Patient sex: M
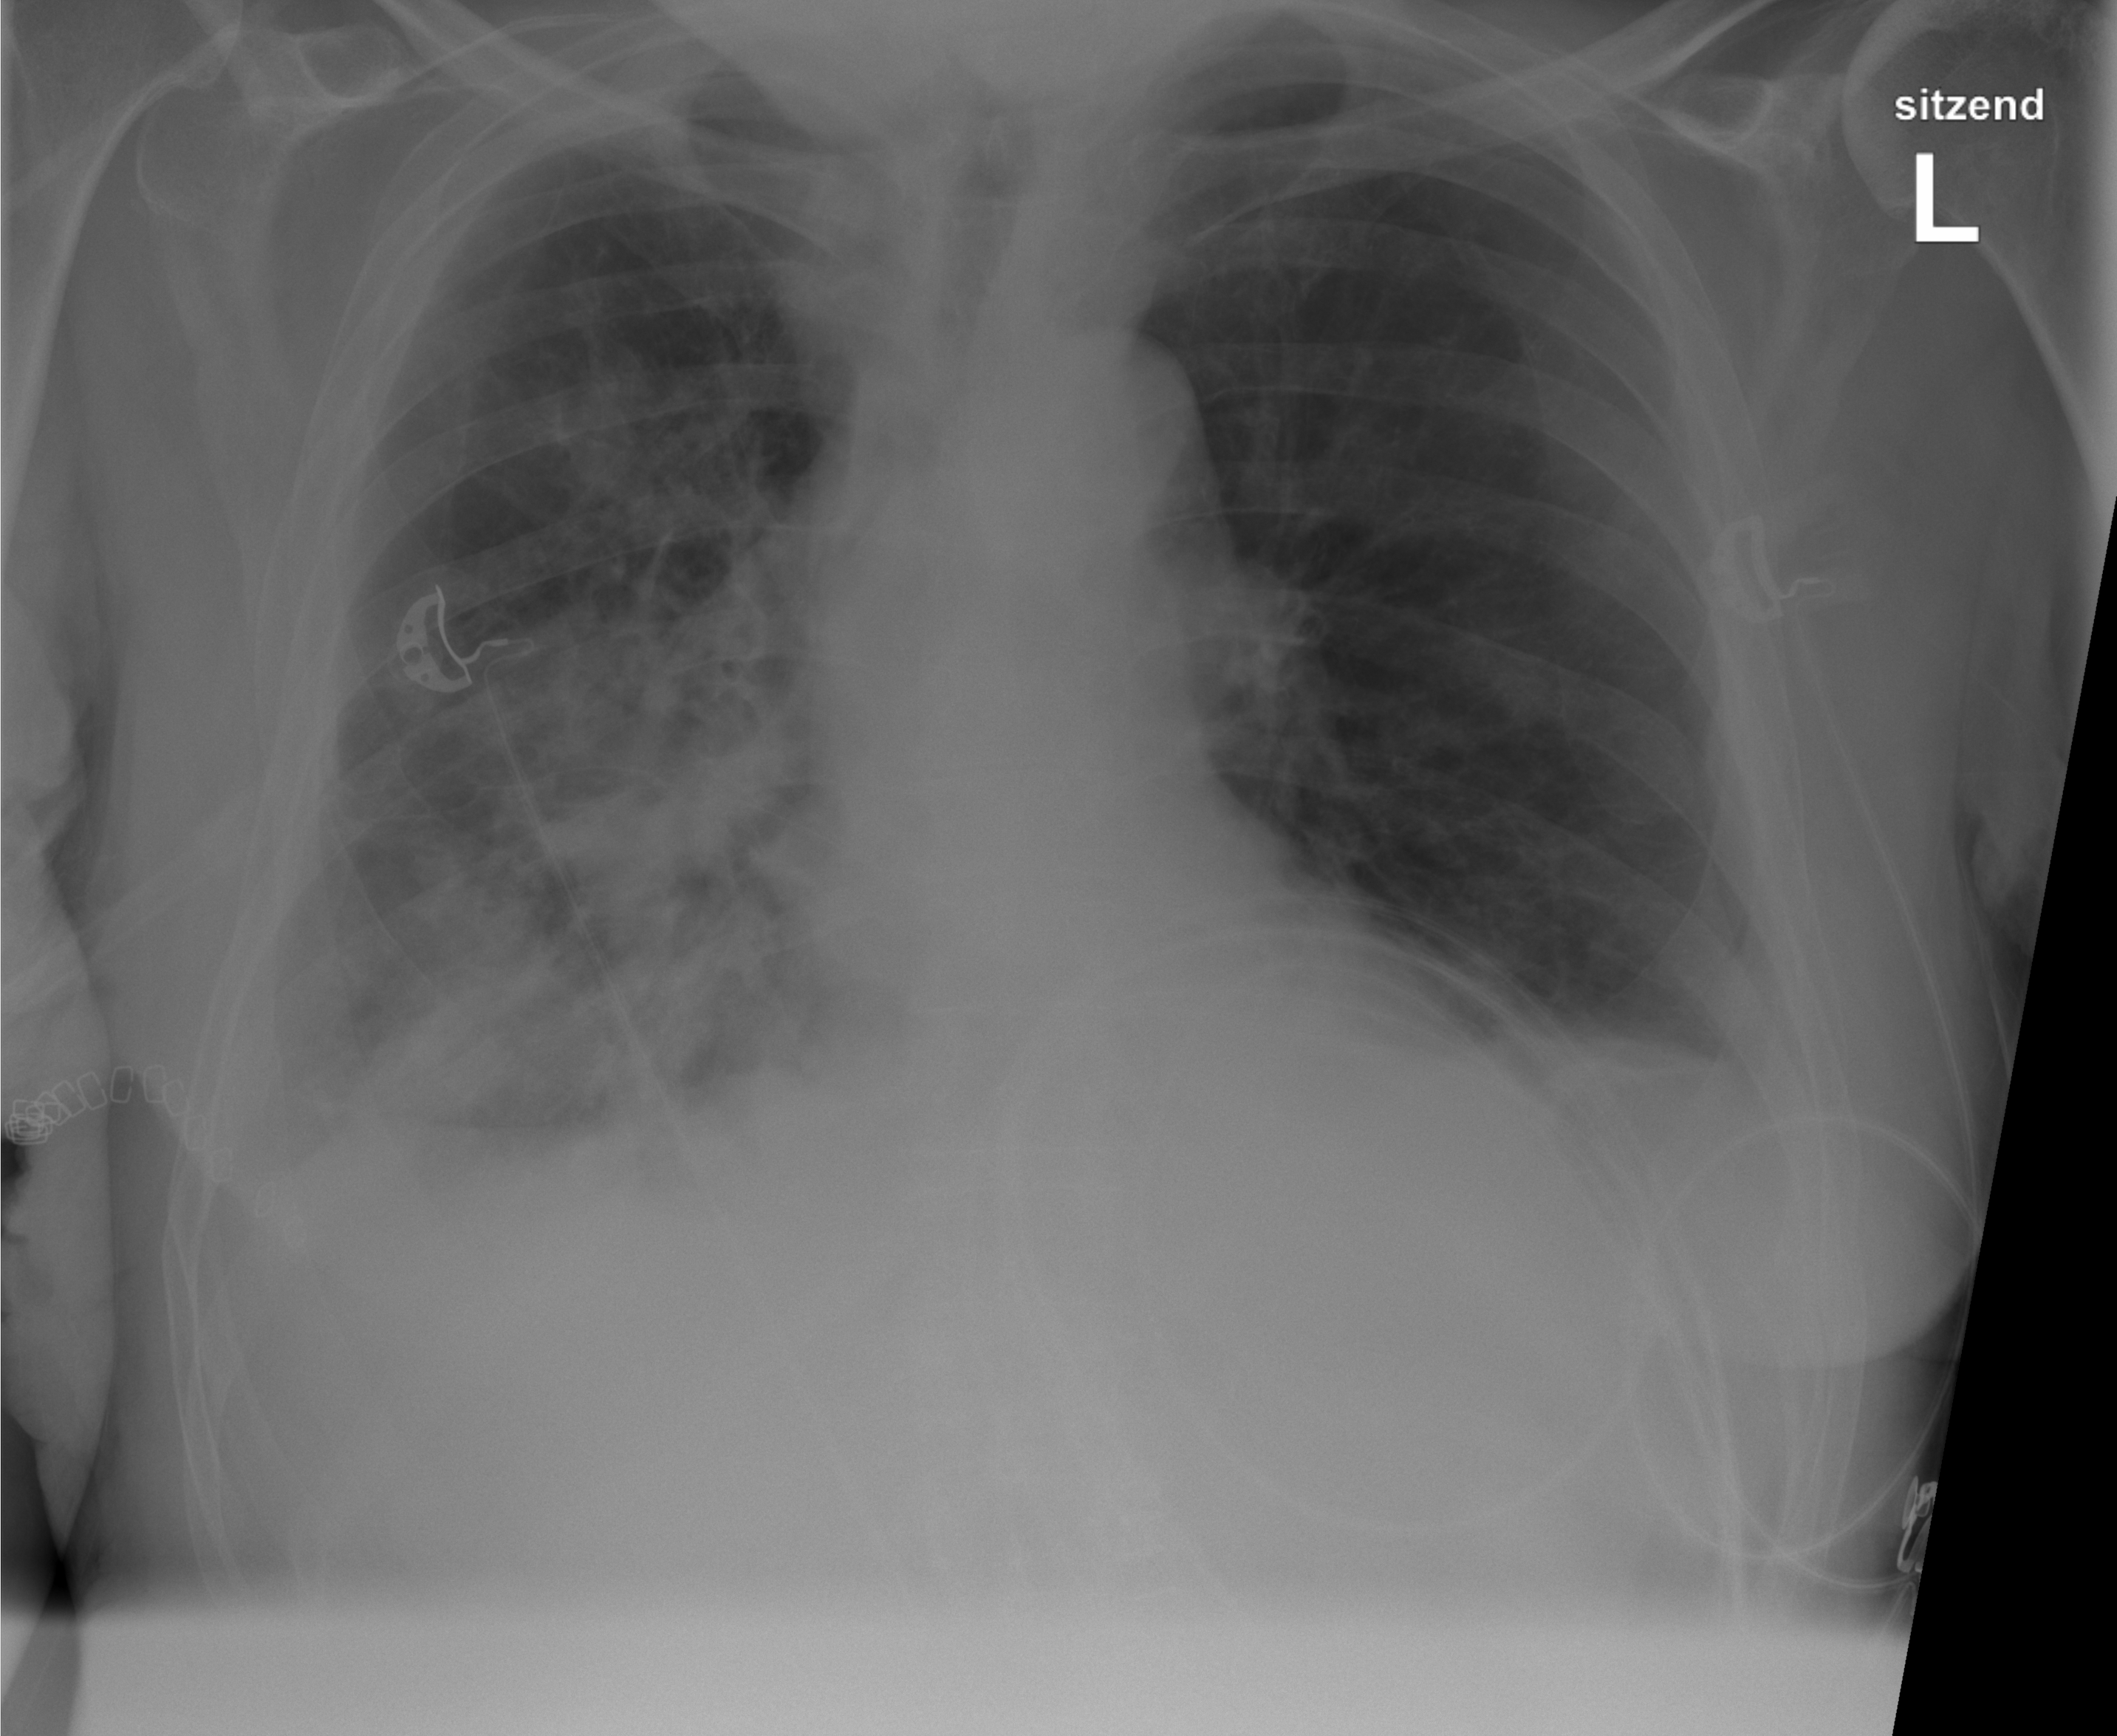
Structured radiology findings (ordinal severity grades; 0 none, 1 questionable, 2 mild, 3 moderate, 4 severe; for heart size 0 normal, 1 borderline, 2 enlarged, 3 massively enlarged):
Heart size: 0
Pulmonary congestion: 0
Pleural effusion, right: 1
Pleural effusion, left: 1
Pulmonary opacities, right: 3
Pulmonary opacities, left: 0
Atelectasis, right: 2
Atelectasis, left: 2